Question: I have two columns, column "No. " has numbers 7 and 8 (basically speaking 7 is a layer and 8s are sub layers, 7 forms group of 8s), column "Value" shows critical level for each 8 (these levels range from 1 to 4).
I need to find MAX value in a column "Value" corresponding to the certain group of 8s and it needs to be shown against number 7 in the column "Value"
Here is the table itself

I've tried using basic excel functions. What I've come up with so far is
'''
=MAX(OFFSET(B3;0;0;MATCH($A$2;A3:$A$8000;0);0))
'''
Where A8000 is just upper limit long enough to include entire array
Important note: I've many groups and range of 8s varies for each particular 7
Are there any ways of accomplishing this goal with the help of VBA?
Thanks!
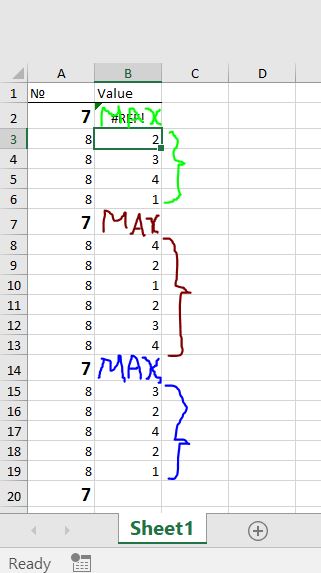
Answer: The sub below does what you want
Don't forget to change references where necessary
'''
Sub maxinrange()
With Workbooks(REF).Sheets(REF)
'Find the first 7
Set seven = .Range("A:A").Find("7", lookat:=xlWhole)
If Not seven Is Nothing Then
'Save the row of the first 7 to prevent an endless loop in the future
frow = seven.Row
Do While Not seven Is Nothing
'Determine the following 7 to get the range over which the max value should be calculated
Set nextseven = .Range("A:A").FindNext(seven)
If Not nextseven Is Nothing Then
If Not nextseven.Row = frow Then
seven.Offset(, 1).Value = Application.WorksheetFunction.Max(.Range(seven.Offset(1, 1).Address & ":" & nextseven.Offset(-1, 1).Address))
Else
'If no following 7 was found, calculate all the way down to the last row
seven.Offset(, 1).Value = Application.WorksheetFunction.Max(.Range(seven.Offset(1, 1).Address & ":" & .Cells(.Rows.Count, 1).Address))
End If
End If
Set seven = .Range("A:A").FindNext(seven)
If Not seven Is Nothing Then
'If the found 7 is the same as the first found 7, exit the loop
If seven.Row = frow Then Exit Do
End If
Loop
End If
End With
End Sub
'''